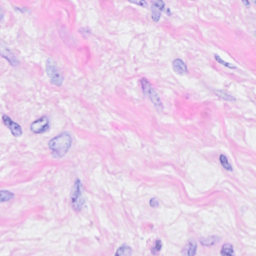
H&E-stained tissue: Breast